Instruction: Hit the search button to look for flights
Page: home
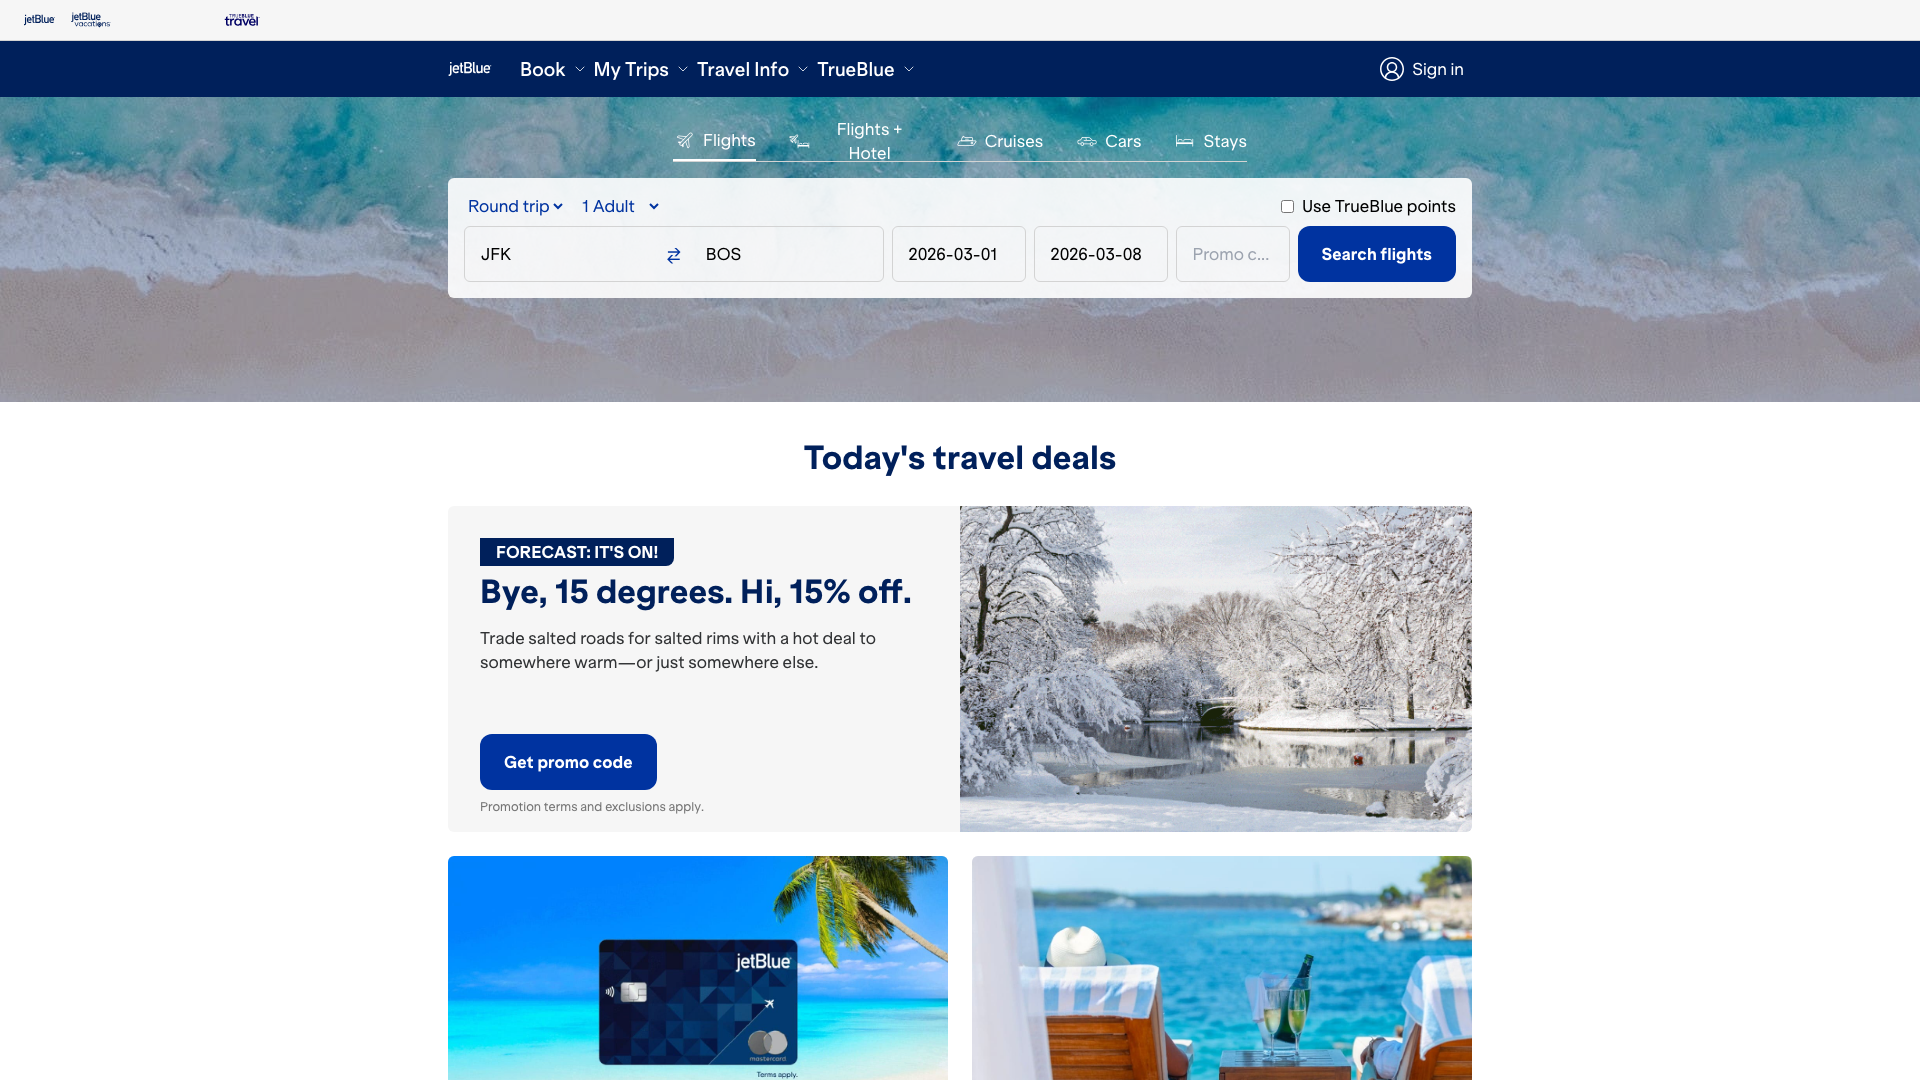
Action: click